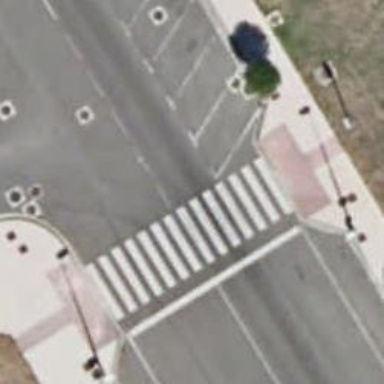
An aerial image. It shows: Uncontrolled crossing on the road.